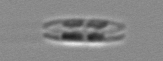
Label: pennate